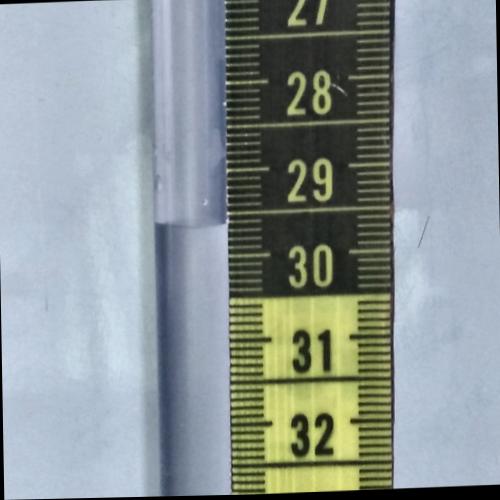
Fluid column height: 29.6 cm